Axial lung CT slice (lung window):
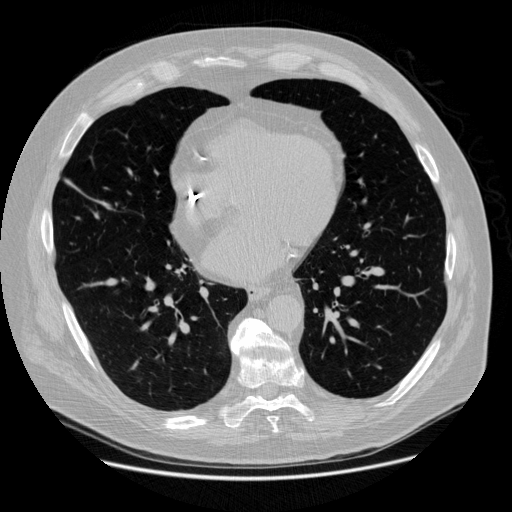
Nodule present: no